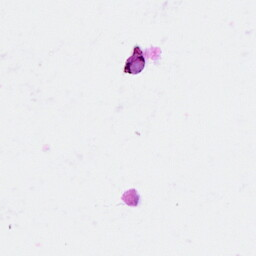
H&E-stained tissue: Breast